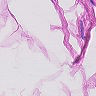
Metastatic tissue present: no